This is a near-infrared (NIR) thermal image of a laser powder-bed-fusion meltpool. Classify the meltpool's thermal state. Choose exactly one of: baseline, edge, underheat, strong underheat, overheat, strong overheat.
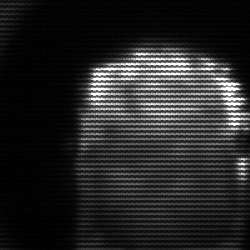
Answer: baseline